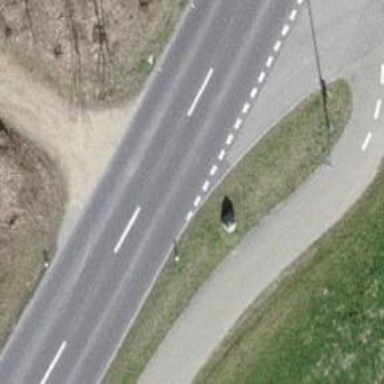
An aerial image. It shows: Tertiary road with asphalt surface.